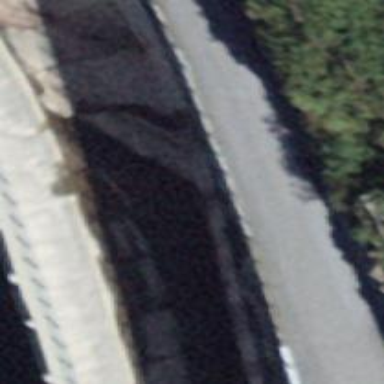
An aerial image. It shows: Retaining wall.